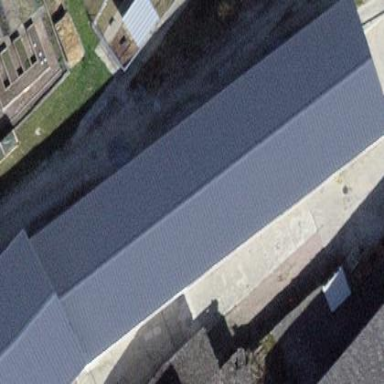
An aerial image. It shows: Building with tiled roof.